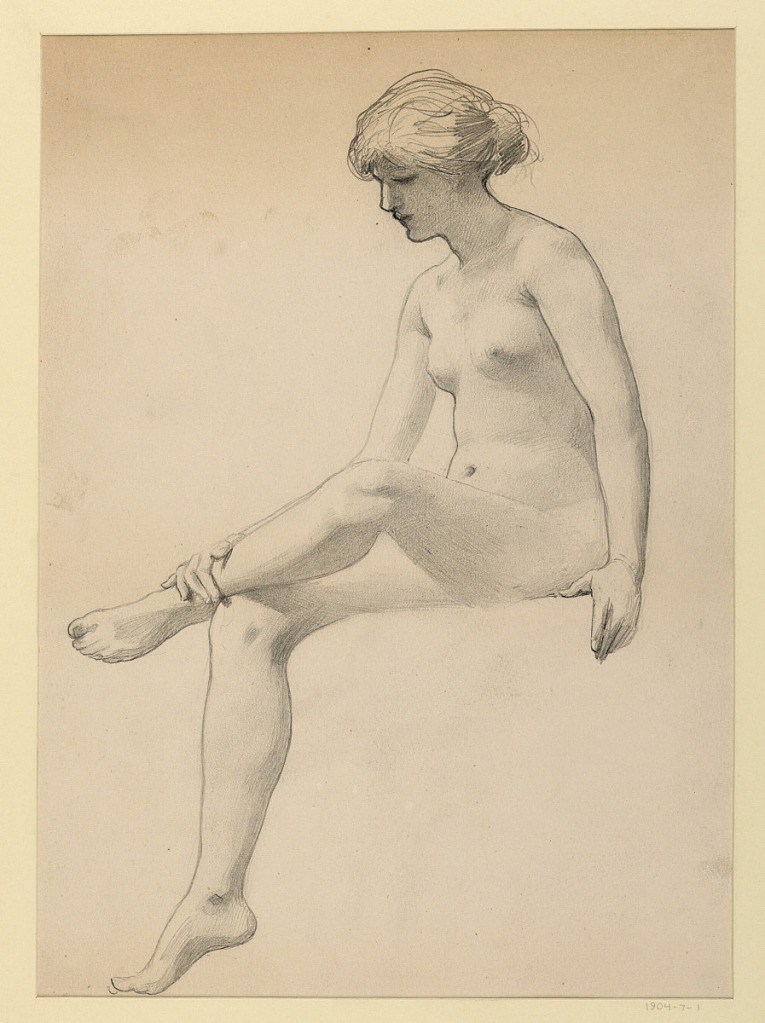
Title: Seated Female Nude
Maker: James Wells Champney, American, 1843–1903
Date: ca. 1890
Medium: Graphite on paper
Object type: Drawing
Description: Seated nude female figure, turned toward left, with left ankle resting on right knee, and right hand resting on left ankle.